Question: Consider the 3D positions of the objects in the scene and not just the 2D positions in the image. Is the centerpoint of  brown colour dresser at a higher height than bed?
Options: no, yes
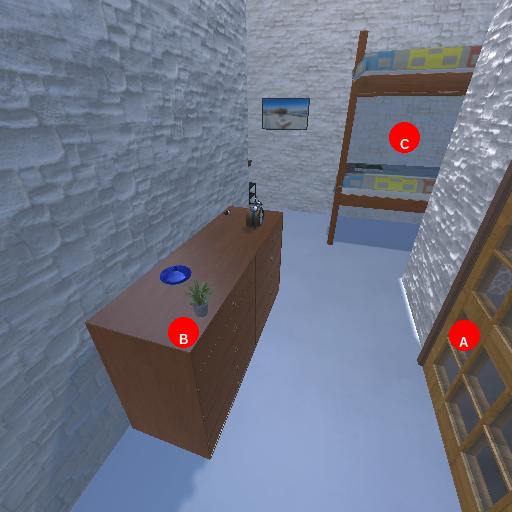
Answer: no